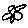
Label: flower